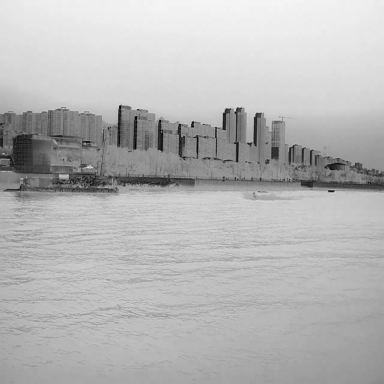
There are two objects shown in the infrared image, including a canoe, and a bulk_carrier.